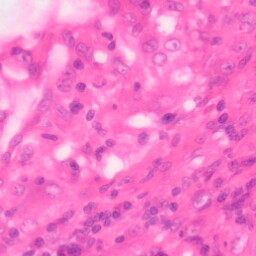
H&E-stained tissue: Colon